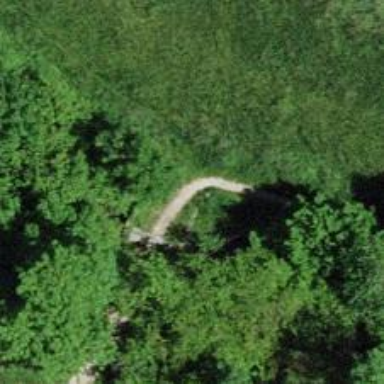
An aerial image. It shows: Path leading to bridge.